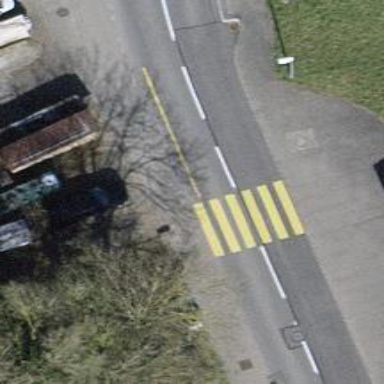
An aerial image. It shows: Footway with zebra crossing.